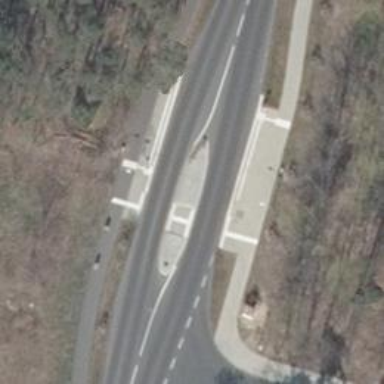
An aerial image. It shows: Secondary asphalt road with cycle track on the left.